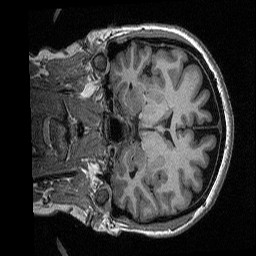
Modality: T1w
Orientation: coronal
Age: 47
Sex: female
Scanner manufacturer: siemens
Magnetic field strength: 3 T
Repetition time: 2.3 s
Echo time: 0.00298 s